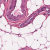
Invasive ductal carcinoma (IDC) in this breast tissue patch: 0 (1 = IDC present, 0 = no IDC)